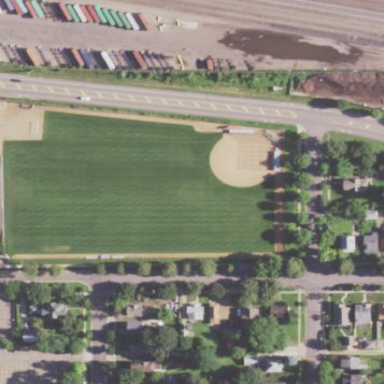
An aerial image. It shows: Baseball pitch for leisure land.